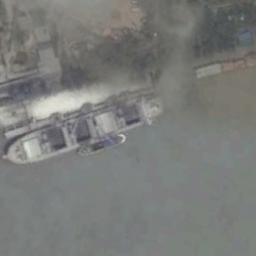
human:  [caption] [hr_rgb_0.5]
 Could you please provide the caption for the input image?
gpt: The two ships of different sizes is docked at the dock and the water is yellow .

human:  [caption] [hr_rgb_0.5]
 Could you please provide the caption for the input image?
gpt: There is a big ship and a small ship in the black water .

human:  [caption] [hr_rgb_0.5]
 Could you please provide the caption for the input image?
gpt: Large, Small and two bulk carriers docked at the dock .

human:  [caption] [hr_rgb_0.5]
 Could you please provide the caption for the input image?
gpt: Several buildings are beside the ship .

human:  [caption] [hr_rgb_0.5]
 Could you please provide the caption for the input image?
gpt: The ship is at the harbor .